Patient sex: F
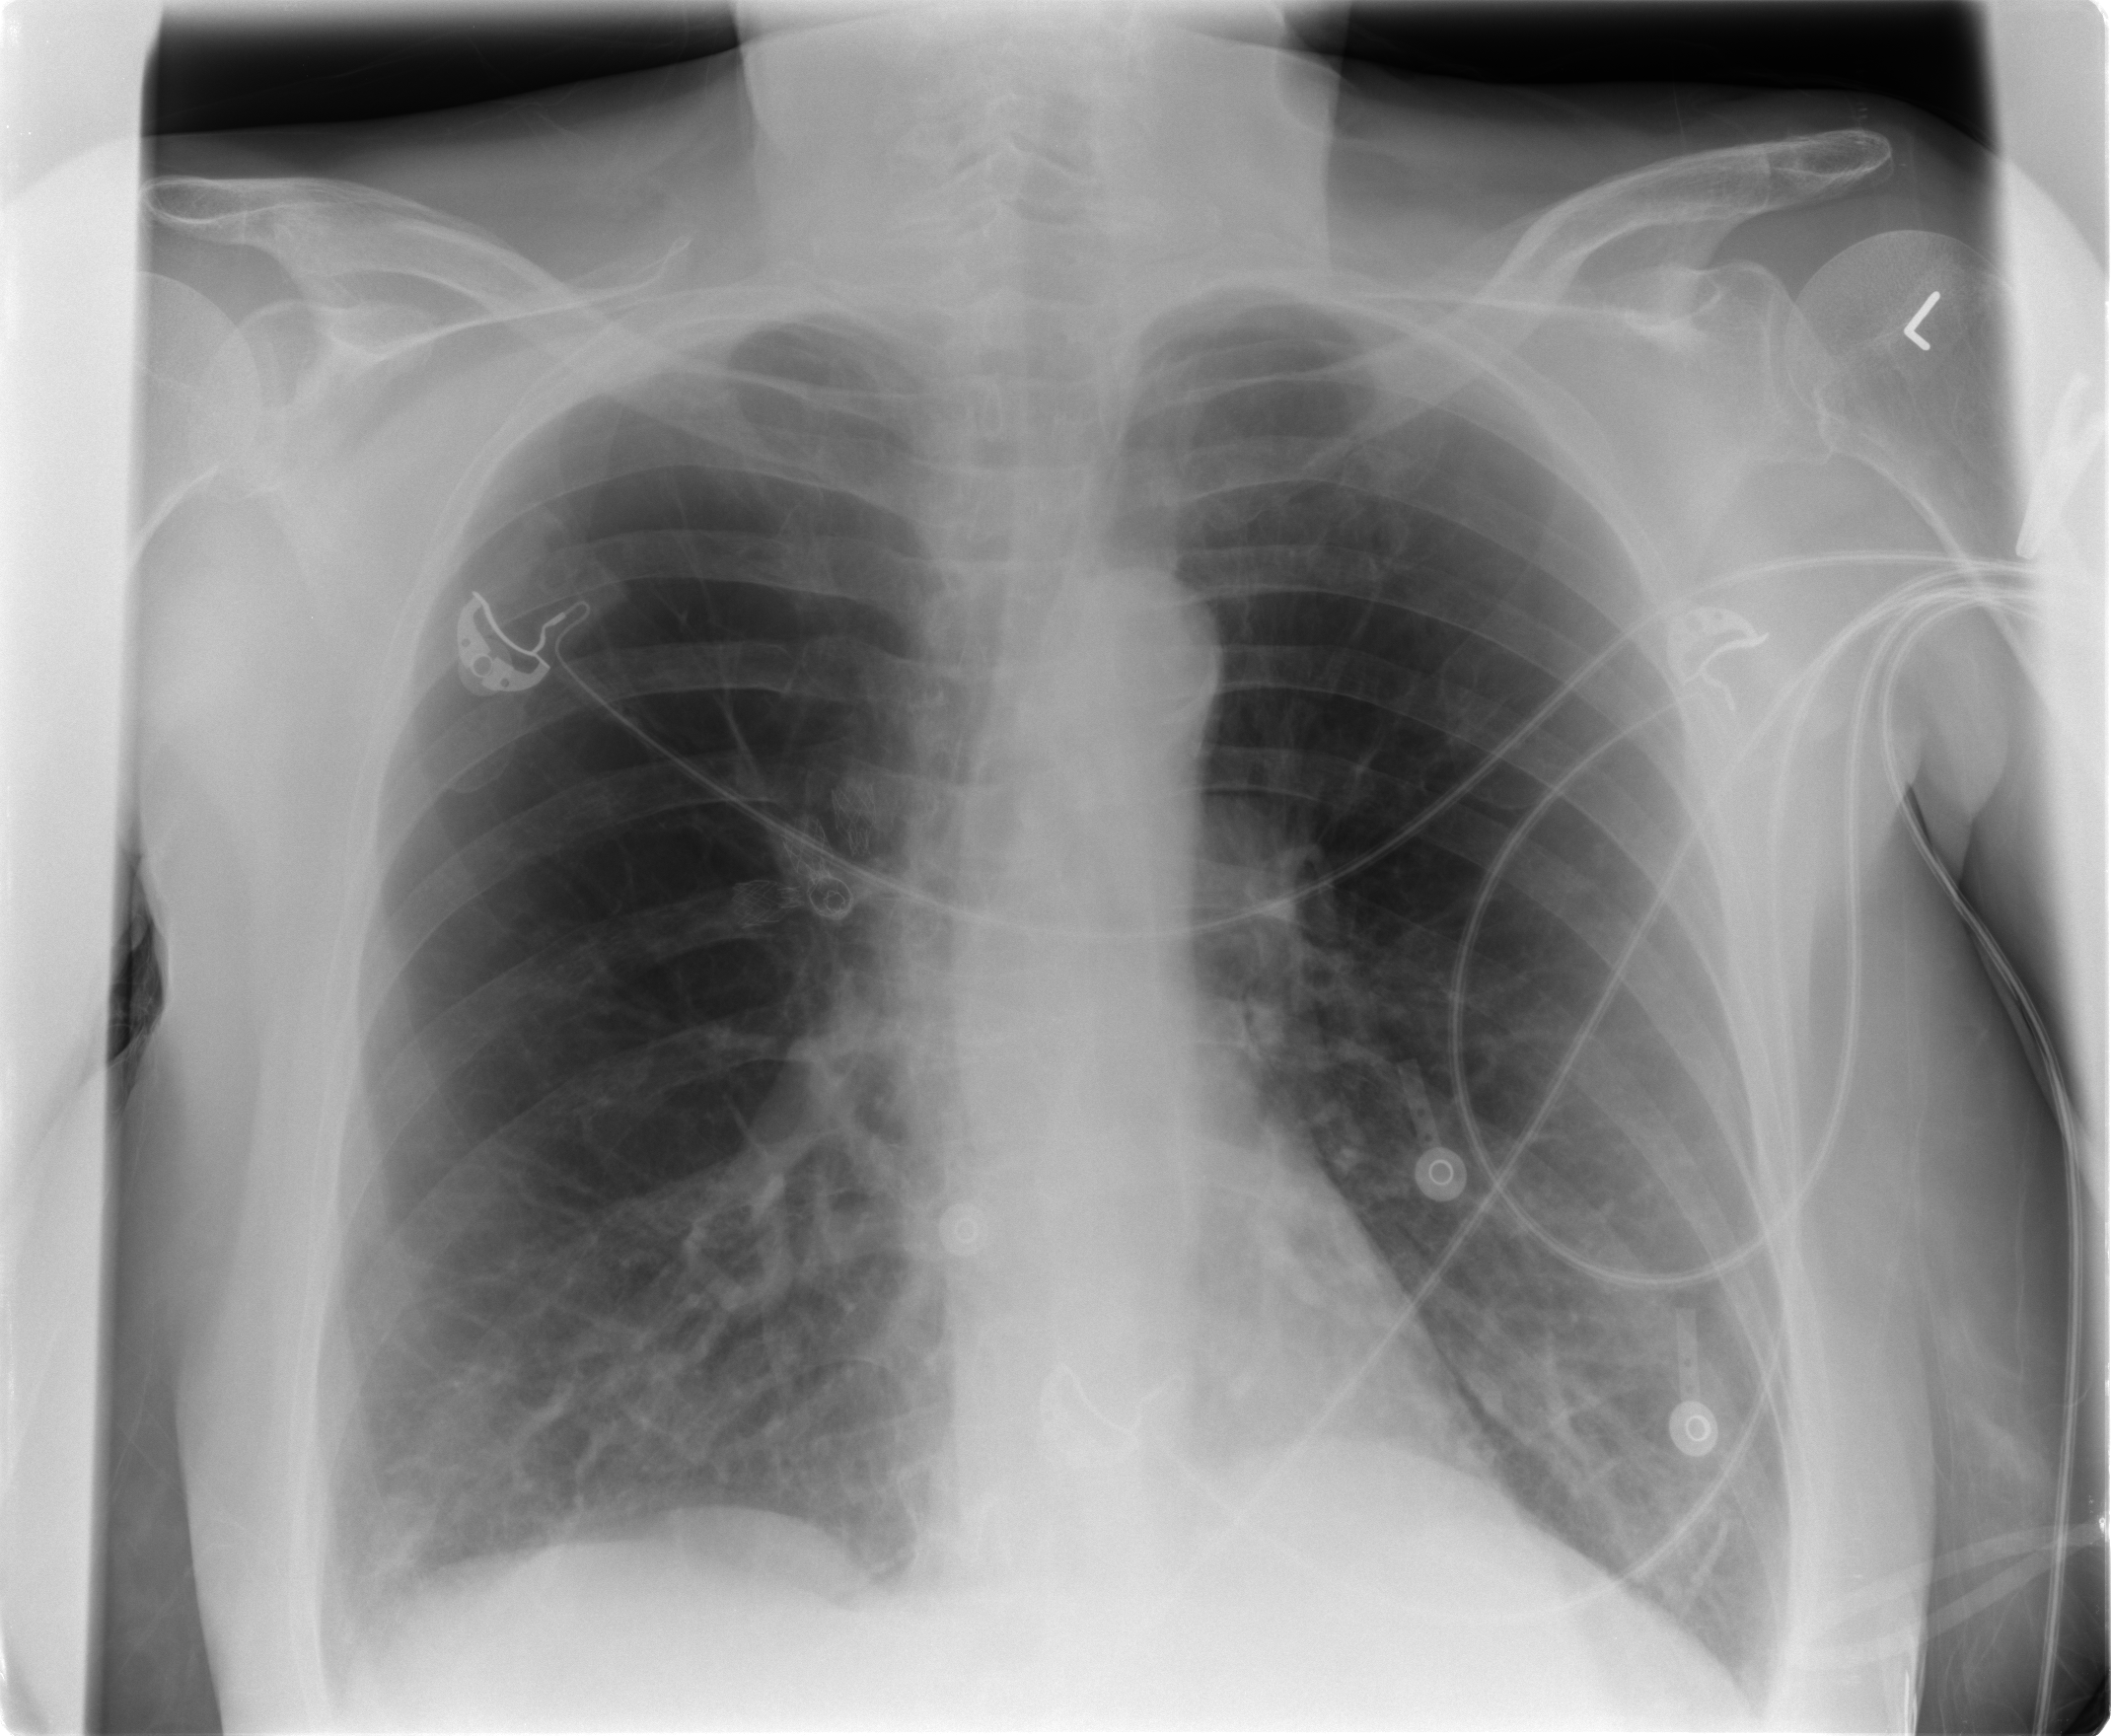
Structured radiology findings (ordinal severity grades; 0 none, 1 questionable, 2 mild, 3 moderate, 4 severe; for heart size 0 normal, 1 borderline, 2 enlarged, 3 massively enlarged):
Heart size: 0
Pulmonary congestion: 0
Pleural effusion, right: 0
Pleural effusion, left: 0
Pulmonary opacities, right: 0
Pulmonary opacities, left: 0
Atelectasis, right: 2
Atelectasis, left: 2